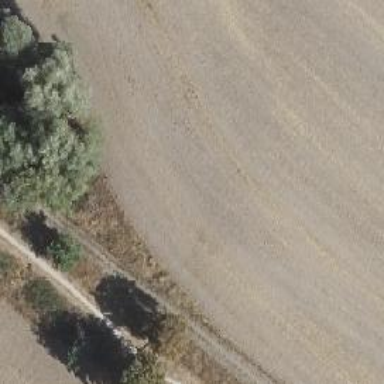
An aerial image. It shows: Bridleway with earth surface.